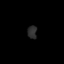
Tissue: lung
Cell type: Epithelial cells
Senescence score: 0.2008
Nuclear area (px): 122
Mean DAPI intensity: 43.32